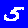
Digit: 5